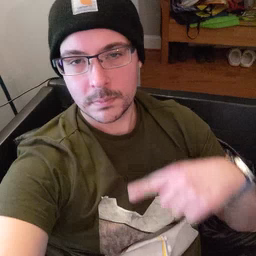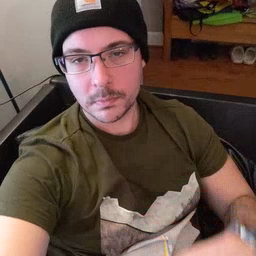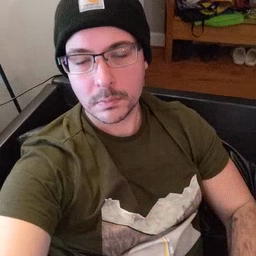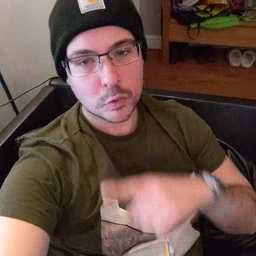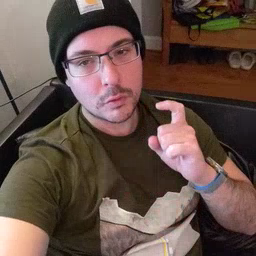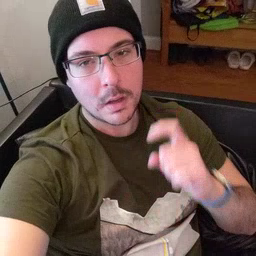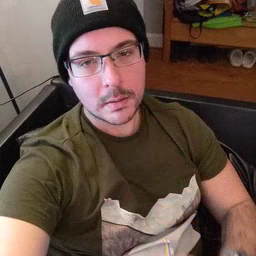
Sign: dry